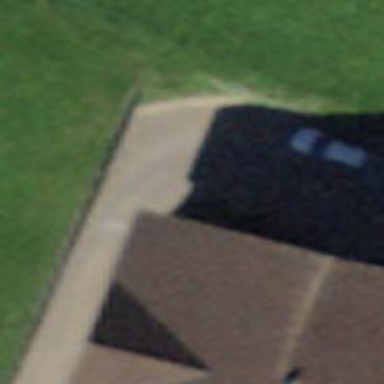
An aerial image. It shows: Driveway made of paving stones.